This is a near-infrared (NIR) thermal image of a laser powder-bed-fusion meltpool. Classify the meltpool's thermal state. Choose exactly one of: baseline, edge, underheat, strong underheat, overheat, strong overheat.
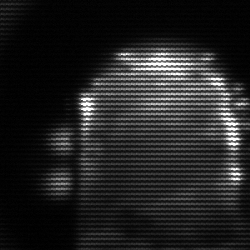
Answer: baseline